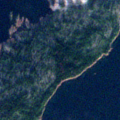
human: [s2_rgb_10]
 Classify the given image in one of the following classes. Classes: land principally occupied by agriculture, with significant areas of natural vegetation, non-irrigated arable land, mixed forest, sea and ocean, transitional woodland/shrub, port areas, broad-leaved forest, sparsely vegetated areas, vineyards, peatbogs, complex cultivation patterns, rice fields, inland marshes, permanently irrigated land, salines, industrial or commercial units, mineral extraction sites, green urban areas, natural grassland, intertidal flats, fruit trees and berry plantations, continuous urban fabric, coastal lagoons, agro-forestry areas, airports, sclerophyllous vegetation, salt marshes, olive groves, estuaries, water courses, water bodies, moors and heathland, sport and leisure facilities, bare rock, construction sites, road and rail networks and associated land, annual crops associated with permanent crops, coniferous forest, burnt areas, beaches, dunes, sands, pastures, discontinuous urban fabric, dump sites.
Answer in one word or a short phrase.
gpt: mixed forest, bare rock, sea and ocean